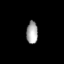
Tissue: lung
Cell type: T cells
Senescence score: 0.5799
Nuclear area (px): 248
Mean DAPI intensity: 166.956